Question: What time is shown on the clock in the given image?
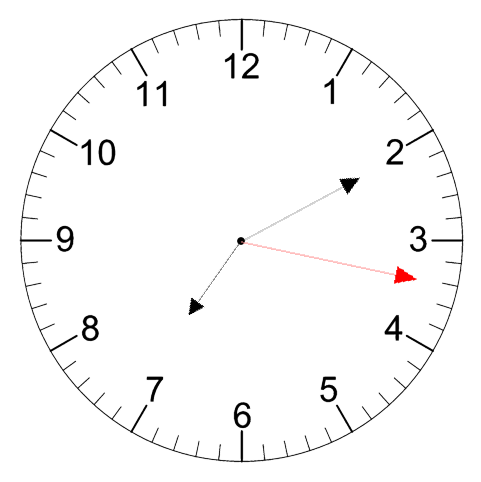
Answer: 07:10:17